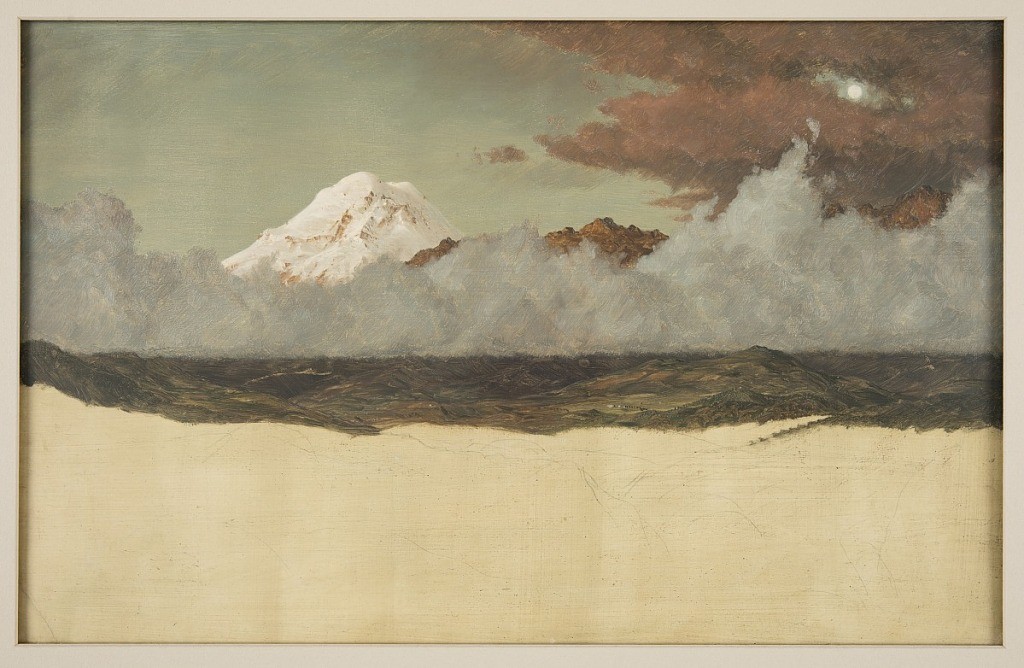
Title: Chimborazo through Rising Mist and Clouds, Ecuador
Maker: Frederic Edwin Church, American, 1826–1900
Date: June–July 1857
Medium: Brush and oil paint, graphite on off-white paperboard
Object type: Drawing
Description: Landscape sketch showing a view of the stratovolcano known as Chimborazo through rising mist and clouds, likely viewed from the vicinity of Guaranda in Ecuador. The middle distance comprises of dimly lit, rolling terrain with numerous hills and fields that is cut off in the distance by a long band of rising mist, articulated in bluish gray tones. A rugged, brown mountain range with rocky summits peeks out above this bank of mist at center and right, while a bank of dark, reddish-brown clouds looms above it. At upper right, the full moon is visible through a window in these clouds. In the background at left, the snow-capped peak of Chimborazo towers over the scene with its twin, rounded peaks. The tan ground is visible along the lower margin in the foreground, which is only rendered in graphite.